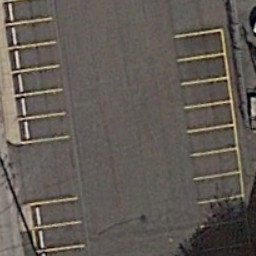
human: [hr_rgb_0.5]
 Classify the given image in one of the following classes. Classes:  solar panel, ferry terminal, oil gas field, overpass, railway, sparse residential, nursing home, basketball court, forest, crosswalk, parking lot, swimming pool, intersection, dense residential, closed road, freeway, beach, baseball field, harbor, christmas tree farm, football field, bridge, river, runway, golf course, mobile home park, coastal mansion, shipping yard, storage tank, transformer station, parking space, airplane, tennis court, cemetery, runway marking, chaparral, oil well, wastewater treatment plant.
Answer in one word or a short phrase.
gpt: parking space